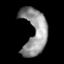
Tissue: lung
Cell type: Others
Senescence score: 0.2039
Nuclear area (px): 1028
Mean DAPI intensity: 148.818